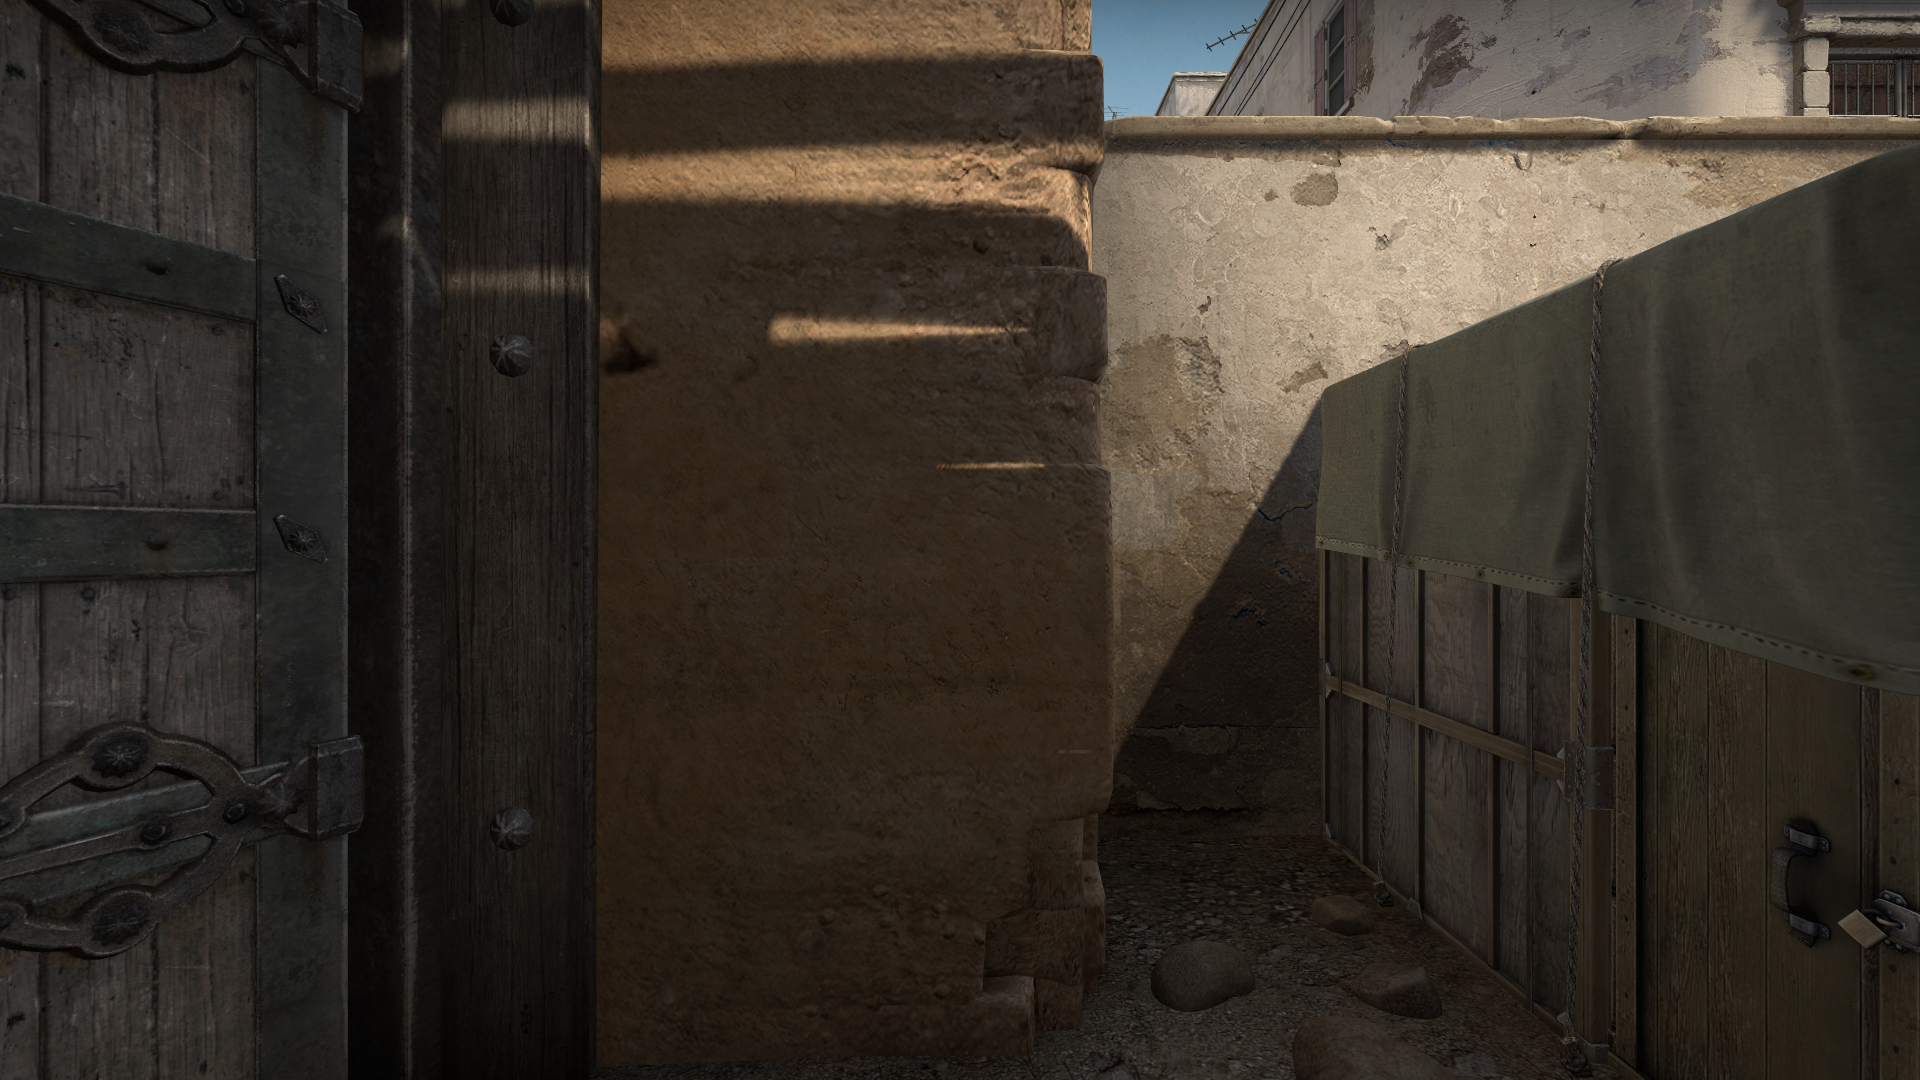
Map: de_dust2